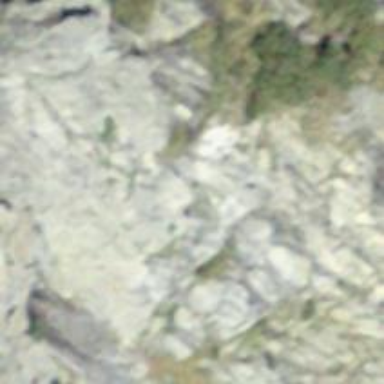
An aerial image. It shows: Natural cliff.